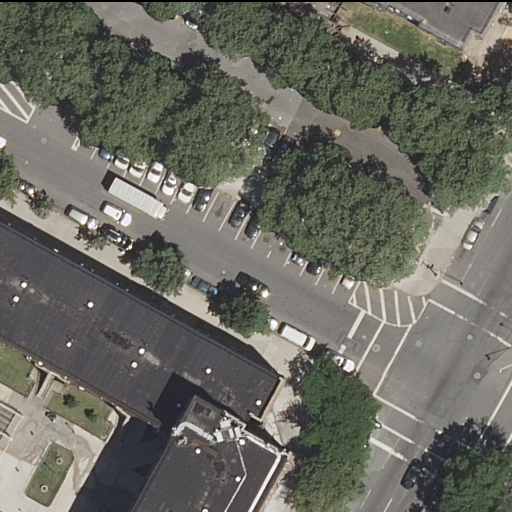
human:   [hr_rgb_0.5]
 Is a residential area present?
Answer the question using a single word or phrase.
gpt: yes

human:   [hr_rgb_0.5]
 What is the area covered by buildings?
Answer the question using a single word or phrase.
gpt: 1625m2

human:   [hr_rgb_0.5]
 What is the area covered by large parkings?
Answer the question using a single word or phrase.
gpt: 2154m2

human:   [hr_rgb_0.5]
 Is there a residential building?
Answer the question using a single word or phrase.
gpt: yes

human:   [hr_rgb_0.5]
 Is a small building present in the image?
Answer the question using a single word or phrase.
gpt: no

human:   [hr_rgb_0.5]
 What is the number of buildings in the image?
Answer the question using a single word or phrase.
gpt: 2

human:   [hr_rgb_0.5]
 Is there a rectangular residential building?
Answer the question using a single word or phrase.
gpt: no

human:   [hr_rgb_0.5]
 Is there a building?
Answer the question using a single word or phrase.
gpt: yes

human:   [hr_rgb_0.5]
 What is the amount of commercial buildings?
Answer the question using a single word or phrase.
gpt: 0

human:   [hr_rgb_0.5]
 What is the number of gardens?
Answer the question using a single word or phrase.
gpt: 1

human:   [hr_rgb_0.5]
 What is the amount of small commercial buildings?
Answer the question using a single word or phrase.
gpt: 0

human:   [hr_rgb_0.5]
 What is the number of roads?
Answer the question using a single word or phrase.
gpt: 6

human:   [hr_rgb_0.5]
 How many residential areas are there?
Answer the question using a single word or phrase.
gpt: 1

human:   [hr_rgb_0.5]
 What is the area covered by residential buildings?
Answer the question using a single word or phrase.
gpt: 1625m2

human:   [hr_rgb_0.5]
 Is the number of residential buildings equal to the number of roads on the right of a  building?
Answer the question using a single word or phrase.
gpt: yes

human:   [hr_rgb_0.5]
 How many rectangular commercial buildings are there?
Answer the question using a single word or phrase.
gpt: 0

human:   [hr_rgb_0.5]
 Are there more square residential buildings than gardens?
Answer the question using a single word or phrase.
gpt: no

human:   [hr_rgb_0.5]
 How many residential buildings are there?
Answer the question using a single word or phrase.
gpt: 2

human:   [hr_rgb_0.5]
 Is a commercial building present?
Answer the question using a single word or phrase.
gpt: no

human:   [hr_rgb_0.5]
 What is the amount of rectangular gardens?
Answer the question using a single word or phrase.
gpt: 1

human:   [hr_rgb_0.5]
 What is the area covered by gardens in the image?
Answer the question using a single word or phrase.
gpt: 3m2

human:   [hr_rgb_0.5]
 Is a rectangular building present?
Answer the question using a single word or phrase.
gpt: no

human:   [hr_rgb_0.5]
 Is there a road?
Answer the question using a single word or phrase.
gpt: yes

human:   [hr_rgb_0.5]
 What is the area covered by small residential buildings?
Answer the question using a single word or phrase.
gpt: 0m2

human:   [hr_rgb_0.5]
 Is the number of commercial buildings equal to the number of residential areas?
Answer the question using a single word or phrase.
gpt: no

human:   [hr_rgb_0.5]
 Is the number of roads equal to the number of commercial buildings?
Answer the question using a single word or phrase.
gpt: no

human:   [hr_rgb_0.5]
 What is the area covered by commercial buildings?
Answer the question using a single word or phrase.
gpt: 0m2

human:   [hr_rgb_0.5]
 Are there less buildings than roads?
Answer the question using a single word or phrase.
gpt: yes

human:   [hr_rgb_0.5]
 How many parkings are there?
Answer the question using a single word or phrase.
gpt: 1

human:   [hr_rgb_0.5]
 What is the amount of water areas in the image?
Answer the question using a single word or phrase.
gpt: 0

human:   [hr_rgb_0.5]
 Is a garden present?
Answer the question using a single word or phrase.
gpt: yes

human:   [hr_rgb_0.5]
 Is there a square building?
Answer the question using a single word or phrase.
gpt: no

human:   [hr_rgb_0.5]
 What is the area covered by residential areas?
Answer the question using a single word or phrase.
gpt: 9625m2

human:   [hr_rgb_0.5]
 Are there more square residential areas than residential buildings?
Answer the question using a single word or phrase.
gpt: no

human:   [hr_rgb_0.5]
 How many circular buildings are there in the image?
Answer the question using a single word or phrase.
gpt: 0

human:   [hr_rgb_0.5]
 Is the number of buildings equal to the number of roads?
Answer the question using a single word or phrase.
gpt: no

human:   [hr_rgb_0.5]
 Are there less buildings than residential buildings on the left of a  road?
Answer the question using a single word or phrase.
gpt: no

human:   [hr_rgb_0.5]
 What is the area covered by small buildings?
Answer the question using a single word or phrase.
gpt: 0m2

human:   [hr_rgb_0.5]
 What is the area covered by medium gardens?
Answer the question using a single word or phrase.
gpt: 0m2

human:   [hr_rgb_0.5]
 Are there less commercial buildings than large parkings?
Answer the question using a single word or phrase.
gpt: yes

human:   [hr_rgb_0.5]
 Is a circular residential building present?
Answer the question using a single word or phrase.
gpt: no

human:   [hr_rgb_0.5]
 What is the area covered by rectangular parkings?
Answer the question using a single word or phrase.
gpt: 2154m2

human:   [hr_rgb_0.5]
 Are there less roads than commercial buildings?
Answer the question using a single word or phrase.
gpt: no

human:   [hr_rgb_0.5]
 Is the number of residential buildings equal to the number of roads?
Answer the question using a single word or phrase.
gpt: no

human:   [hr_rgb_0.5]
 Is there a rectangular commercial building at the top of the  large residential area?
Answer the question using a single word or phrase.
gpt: no

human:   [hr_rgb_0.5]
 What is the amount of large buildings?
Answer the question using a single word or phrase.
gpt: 1

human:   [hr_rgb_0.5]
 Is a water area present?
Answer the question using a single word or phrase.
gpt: no

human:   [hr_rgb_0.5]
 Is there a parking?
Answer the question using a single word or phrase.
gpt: yes

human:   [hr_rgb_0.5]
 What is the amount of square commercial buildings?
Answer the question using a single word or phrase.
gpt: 0

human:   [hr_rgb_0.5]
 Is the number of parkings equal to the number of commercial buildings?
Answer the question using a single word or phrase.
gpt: no

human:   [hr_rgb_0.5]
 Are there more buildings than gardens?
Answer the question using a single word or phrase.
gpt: yes

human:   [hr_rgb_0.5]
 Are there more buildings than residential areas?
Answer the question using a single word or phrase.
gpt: yes

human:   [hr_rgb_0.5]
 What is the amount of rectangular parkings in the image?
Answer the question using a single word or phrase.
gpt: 1

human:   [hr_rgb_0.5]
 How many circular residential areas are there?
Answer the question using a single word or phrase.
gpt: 0

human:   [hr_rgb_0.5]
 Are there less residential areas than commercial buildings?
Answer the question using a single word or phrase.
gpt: no

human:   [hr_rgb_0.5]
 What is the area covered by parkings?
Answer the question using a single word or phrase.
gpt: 2154m2

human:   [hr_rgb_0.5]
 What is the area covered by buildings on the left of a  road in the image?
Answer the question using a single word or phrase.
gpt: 1497m2

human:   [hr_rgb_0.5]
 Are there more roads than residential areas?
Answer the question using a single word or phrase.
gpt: yes

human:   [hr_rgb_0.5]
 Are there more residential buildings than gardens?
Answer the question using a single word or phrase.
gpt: yes

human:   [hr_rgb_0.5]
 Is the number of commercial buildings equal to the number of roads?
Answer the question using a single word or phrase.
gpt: no

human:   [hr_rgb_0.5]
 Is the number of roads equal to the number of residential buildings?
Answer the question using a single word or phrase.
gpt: no

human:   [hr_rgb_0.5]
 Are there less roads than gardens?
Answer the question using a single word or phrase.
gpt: no

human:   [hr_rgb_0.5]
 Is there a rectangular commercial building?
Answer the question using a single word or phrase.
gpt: no

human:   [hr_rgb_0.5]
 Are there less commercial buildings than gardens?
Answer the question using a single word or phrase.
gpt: yes